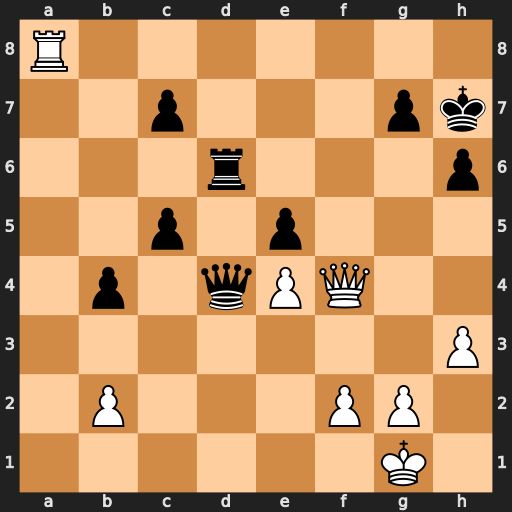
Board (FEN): R7/2p3pk/3r3p/2p1p3/1p1qPQ2/7P/1P3PP1/6K1
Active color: w
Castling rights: -
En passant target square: -
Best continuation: Qf5+ Rg6 Ra6 c6 Rxc6